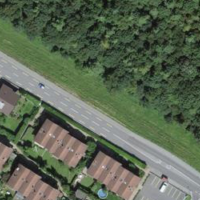
EUNIS habitat code: 41
Species observed at this site:
Milvus milvus